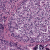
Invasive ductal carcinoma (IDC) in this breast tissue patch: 0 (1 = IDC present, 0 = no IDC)